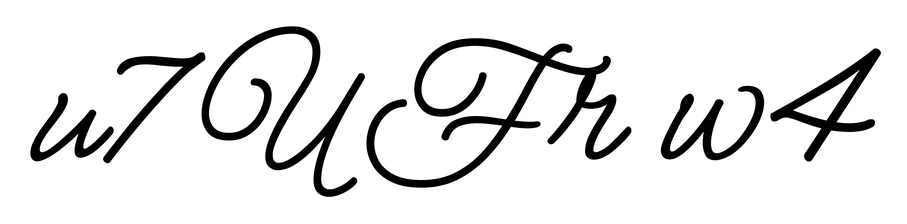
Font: MeowScript-Regular